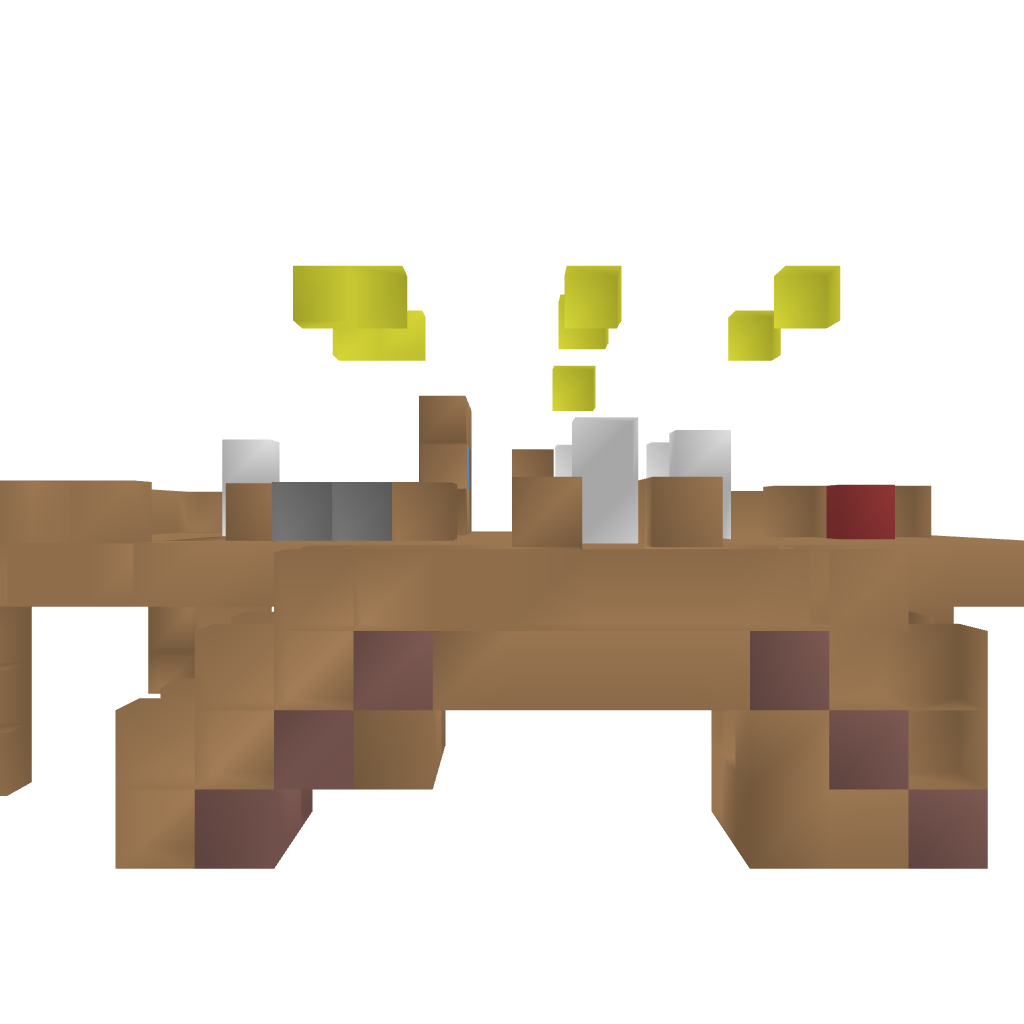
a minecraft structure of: shore house 1 bad low quality